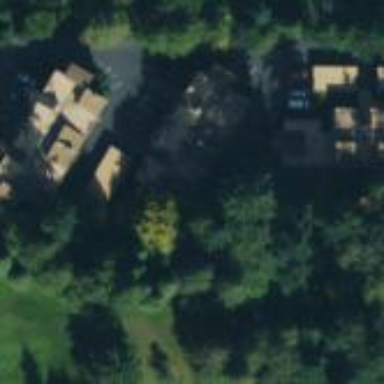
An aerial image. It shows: Residential area consisting of condominiums.